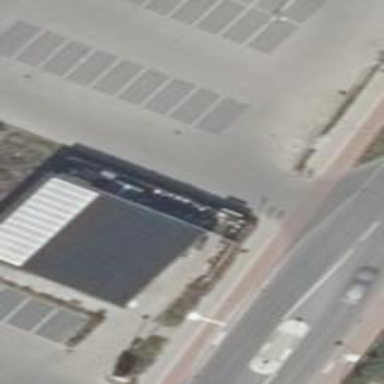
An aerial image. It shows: Retail building that houses garden center.